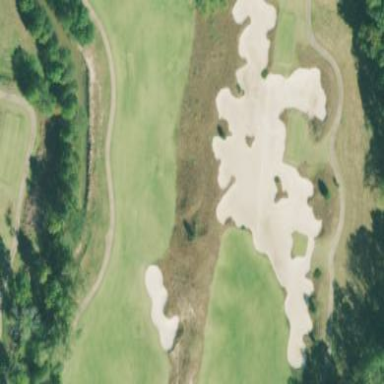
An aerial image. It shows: Golf fairway surrounded by grass.